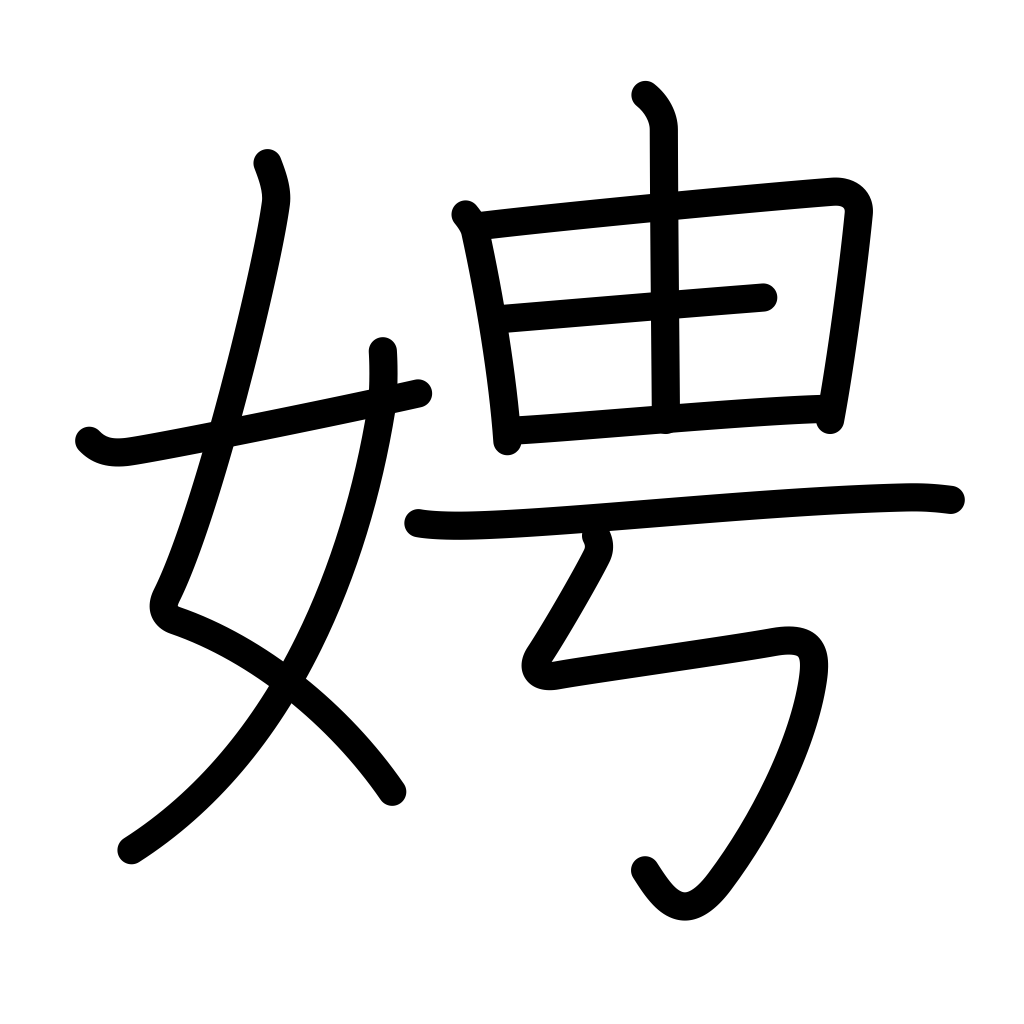
Meaning: ask after a woman's name, marry a woman, good-looking